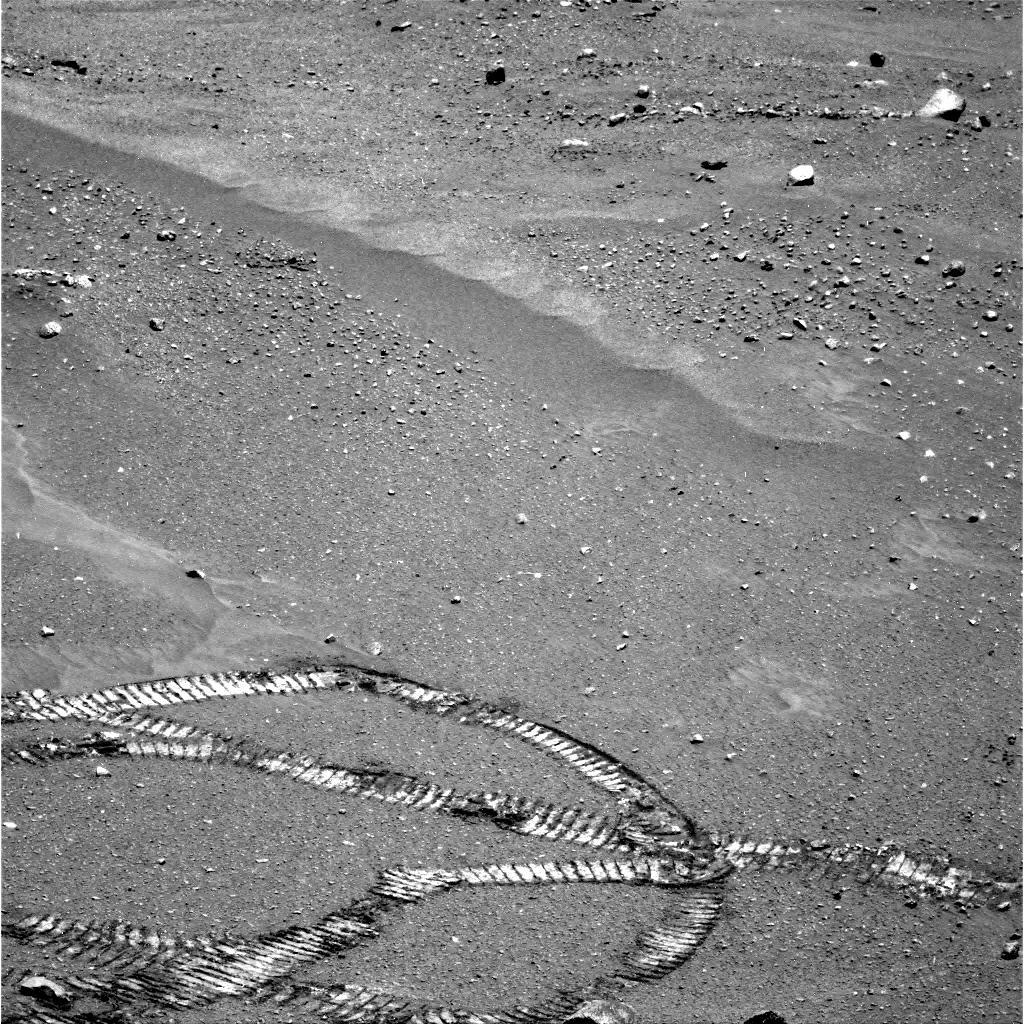
Terrain classes present: Bedrock, Gravel / Sand / Soil, Rock, Shadow, Track